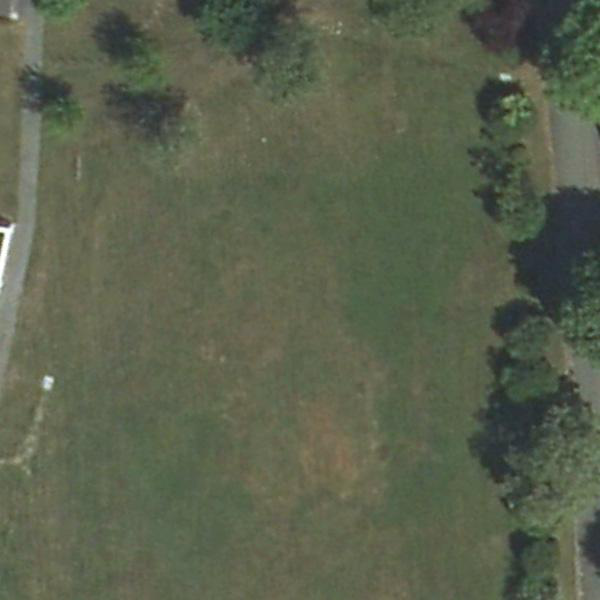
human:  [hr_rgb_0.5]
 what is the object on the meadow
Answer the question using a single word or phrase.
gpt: tree